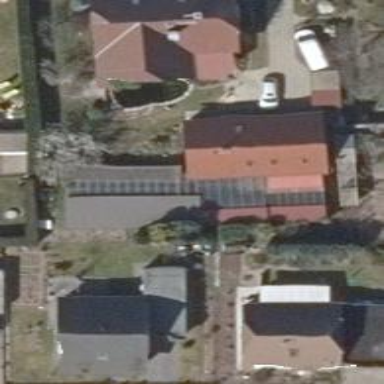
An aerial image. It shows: Solar photovoltaic panel generating electricity through small installation.